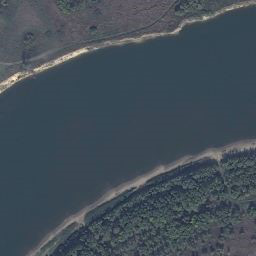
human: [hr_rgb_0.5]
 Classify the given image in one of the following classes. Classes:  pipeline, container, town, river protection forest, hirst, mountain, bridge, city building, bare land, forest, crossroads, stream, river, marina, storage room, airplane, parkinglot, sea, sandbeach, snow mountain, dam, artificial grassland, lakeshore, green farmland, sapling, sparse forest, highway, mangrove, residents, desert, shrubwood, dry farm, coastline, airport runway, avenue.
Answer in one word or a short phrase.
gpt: river